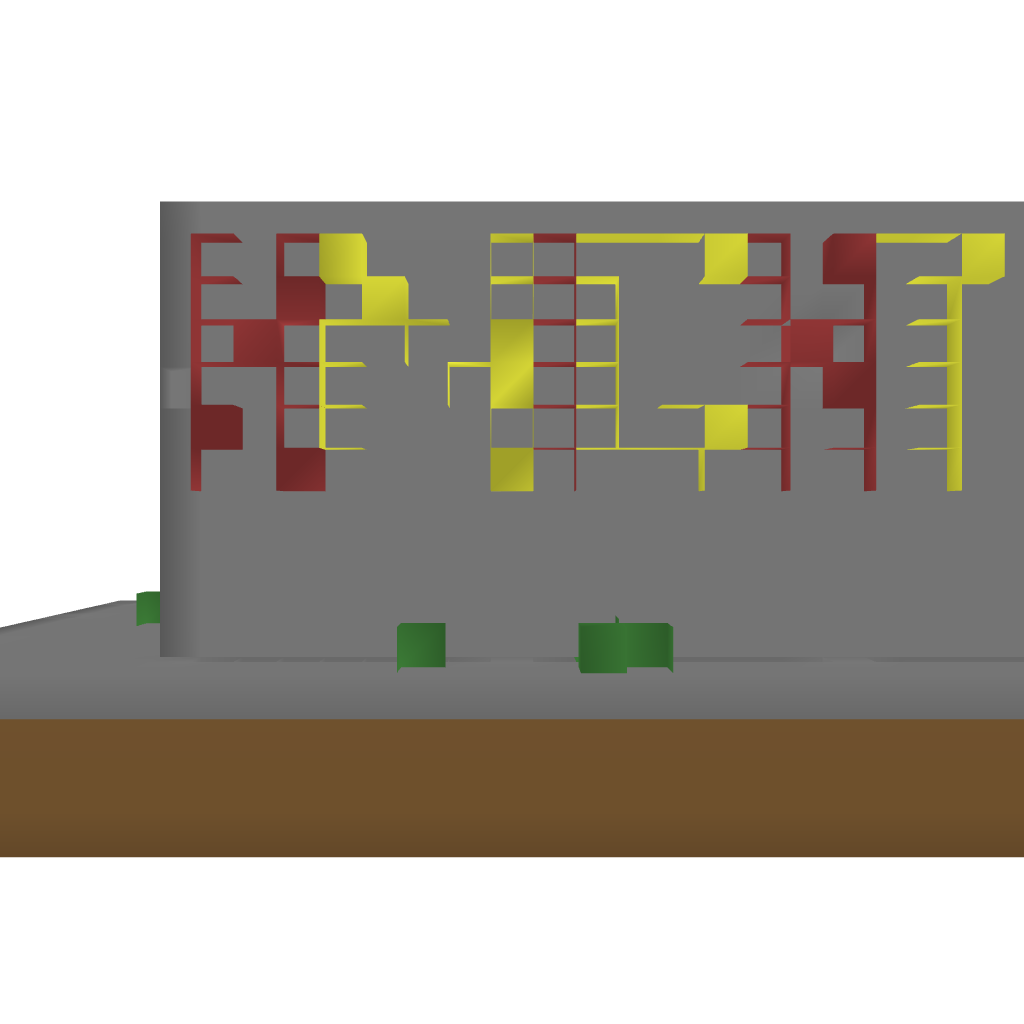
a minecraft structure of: Royal Knight House bad low quality